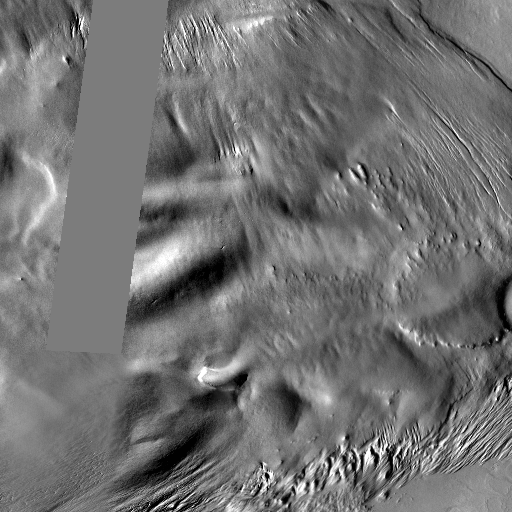
Crater classes present: Background, Other